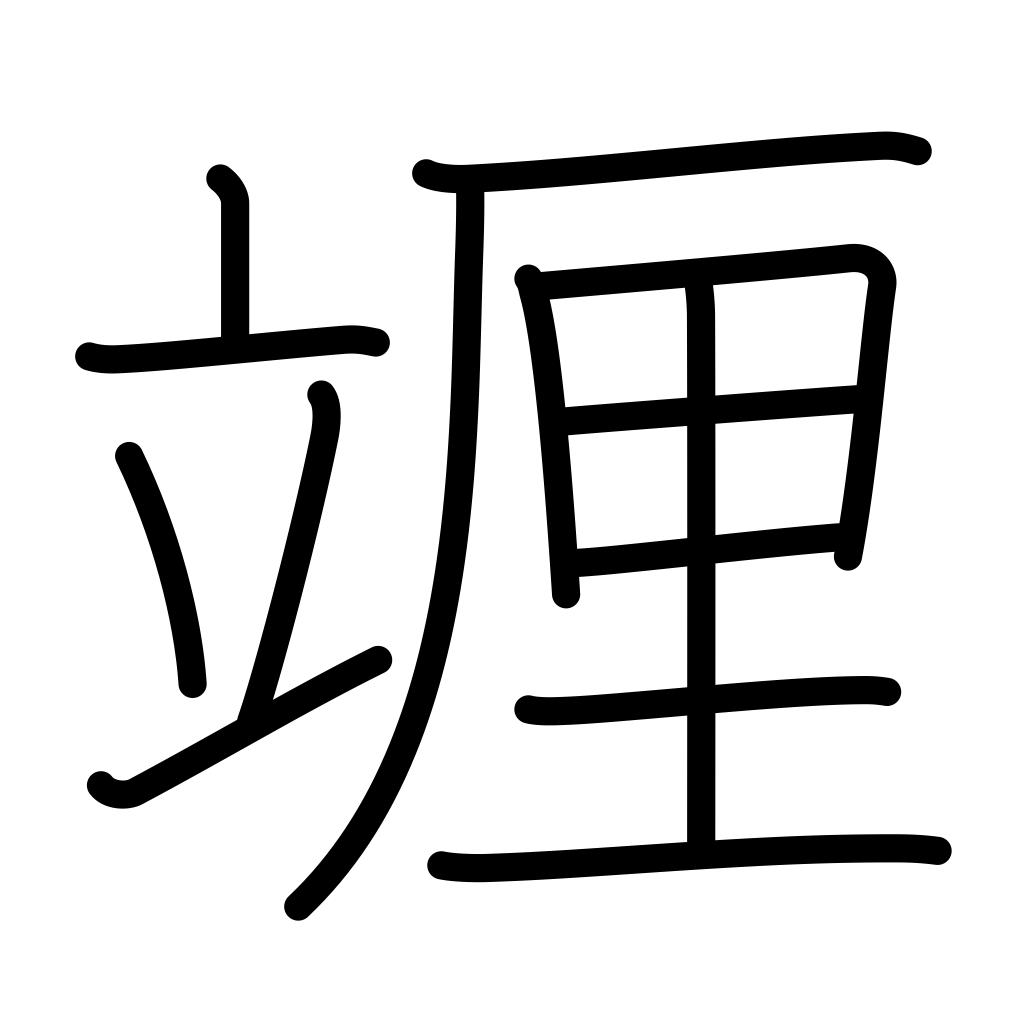
Meaning: centilitre